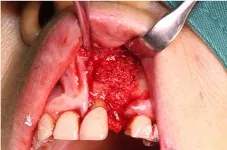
Intraoperative images. (E) Placement of bone powder to fill bone defects.
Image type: medical_photograph (other_medical_photograph)